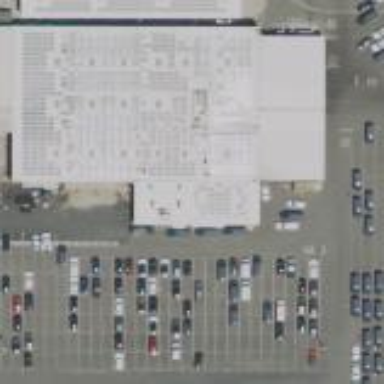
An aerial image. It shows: Retail building.